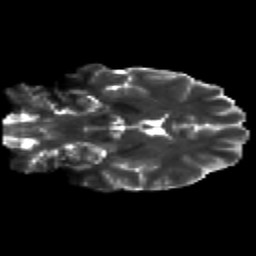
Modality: T2w
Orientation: coronal
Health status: healthy
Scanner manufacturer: siemens
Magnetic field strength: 3 T
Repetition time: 12 s
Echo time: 0.092 s